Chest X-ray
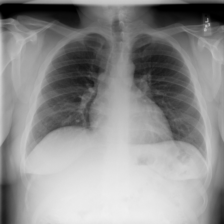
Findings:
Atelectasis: negative
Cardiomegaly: negative
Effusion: negative
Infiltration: negative
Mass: negative
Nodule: negative
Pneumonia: negative
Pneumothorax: negative
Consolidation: negative
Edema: negative
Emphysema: negative
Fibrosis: negative
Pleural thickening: negative
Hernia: negative